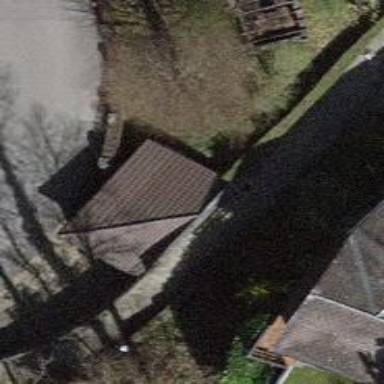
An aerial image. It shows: Retaining wall.